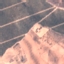
Label: PermanentCrop